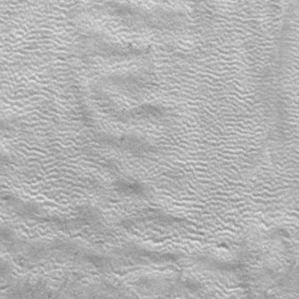
Label: frost